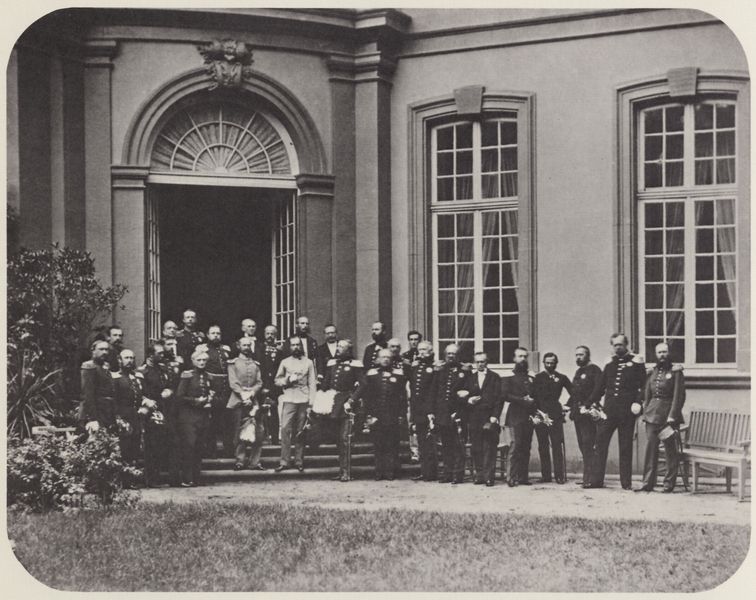
Titel: Die Teilnehmer des deutschen Fürstenkongresses in Frankfurt
Künstler: Joseph Albert
Standort: München
Institution: Geheimes Hausarchiv
Schlagwörter: baum, flügel, gruppe, mann, weiß, bäume, menschen, fenster, grau, haar, holz, männer, pfeiler, schwarz, terasse, tür, gebäude, gras, haus, rasen, schloss, weg, wiese, gesellschaft, versammlung, alt, bart, bärte, architektur, bild, bildnis, gruppenbildnis, gruppenportrait, gruppenporträt, portrait, porträt, vorhang, strauch, busch, büsche, gebüsch, gitter, sträucher, haare, stoff, adel, familie, pflanze, pflanzen, rund, garten, deutschland, papier, bogen, fassade, sprossenfenster, hof, bank, pilaster, rundbogen, krieg, schlacht, treppe, treppen, soldaten, vorhänge, stufen, knöpfe, tor, foto, fotografie, photographie, eingang, offen, sprossen, palast, draußen, schwarzweiss, militär, politik, säbel, uniform, uniformen, soldat, degen, schulterklappen, herrscher, treffen, gruppenbild, verhandlung, armee, älter, photo, segmentbogen, portal, schlussstein, sims, gesims, kaiserzeit, freitreppe, garde, palmen, busche, kaiserreich, kamerablick, tur, erinnerung, empire, generäle, kolonie, offiziere, archivolte, studio, photografie, ehrung, fenêtre, vorhan, bogenfenster, arc, sitzung, gruppenfoto, gehstöcke, vieux, histoire, nadar, feierlich, konferenz, fenêtres, zusammenkunft, guerre, hommes, généraux, kragsteine, kriegsfoto, officiel, militaire, einang, tsar, uniformes, proletariat, retro, forographie, unifrom, zivilist, voyage, verhandlungen, banc, réunion, 19. jahrhundert, 1920, école, 20jh, glassscheibe, generälle, xixe, souvenir, grande maison, 19e, nicolas, pause, 19jh, époque, conférence, militarismus, bilt